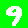
Digit: 9